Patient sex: F
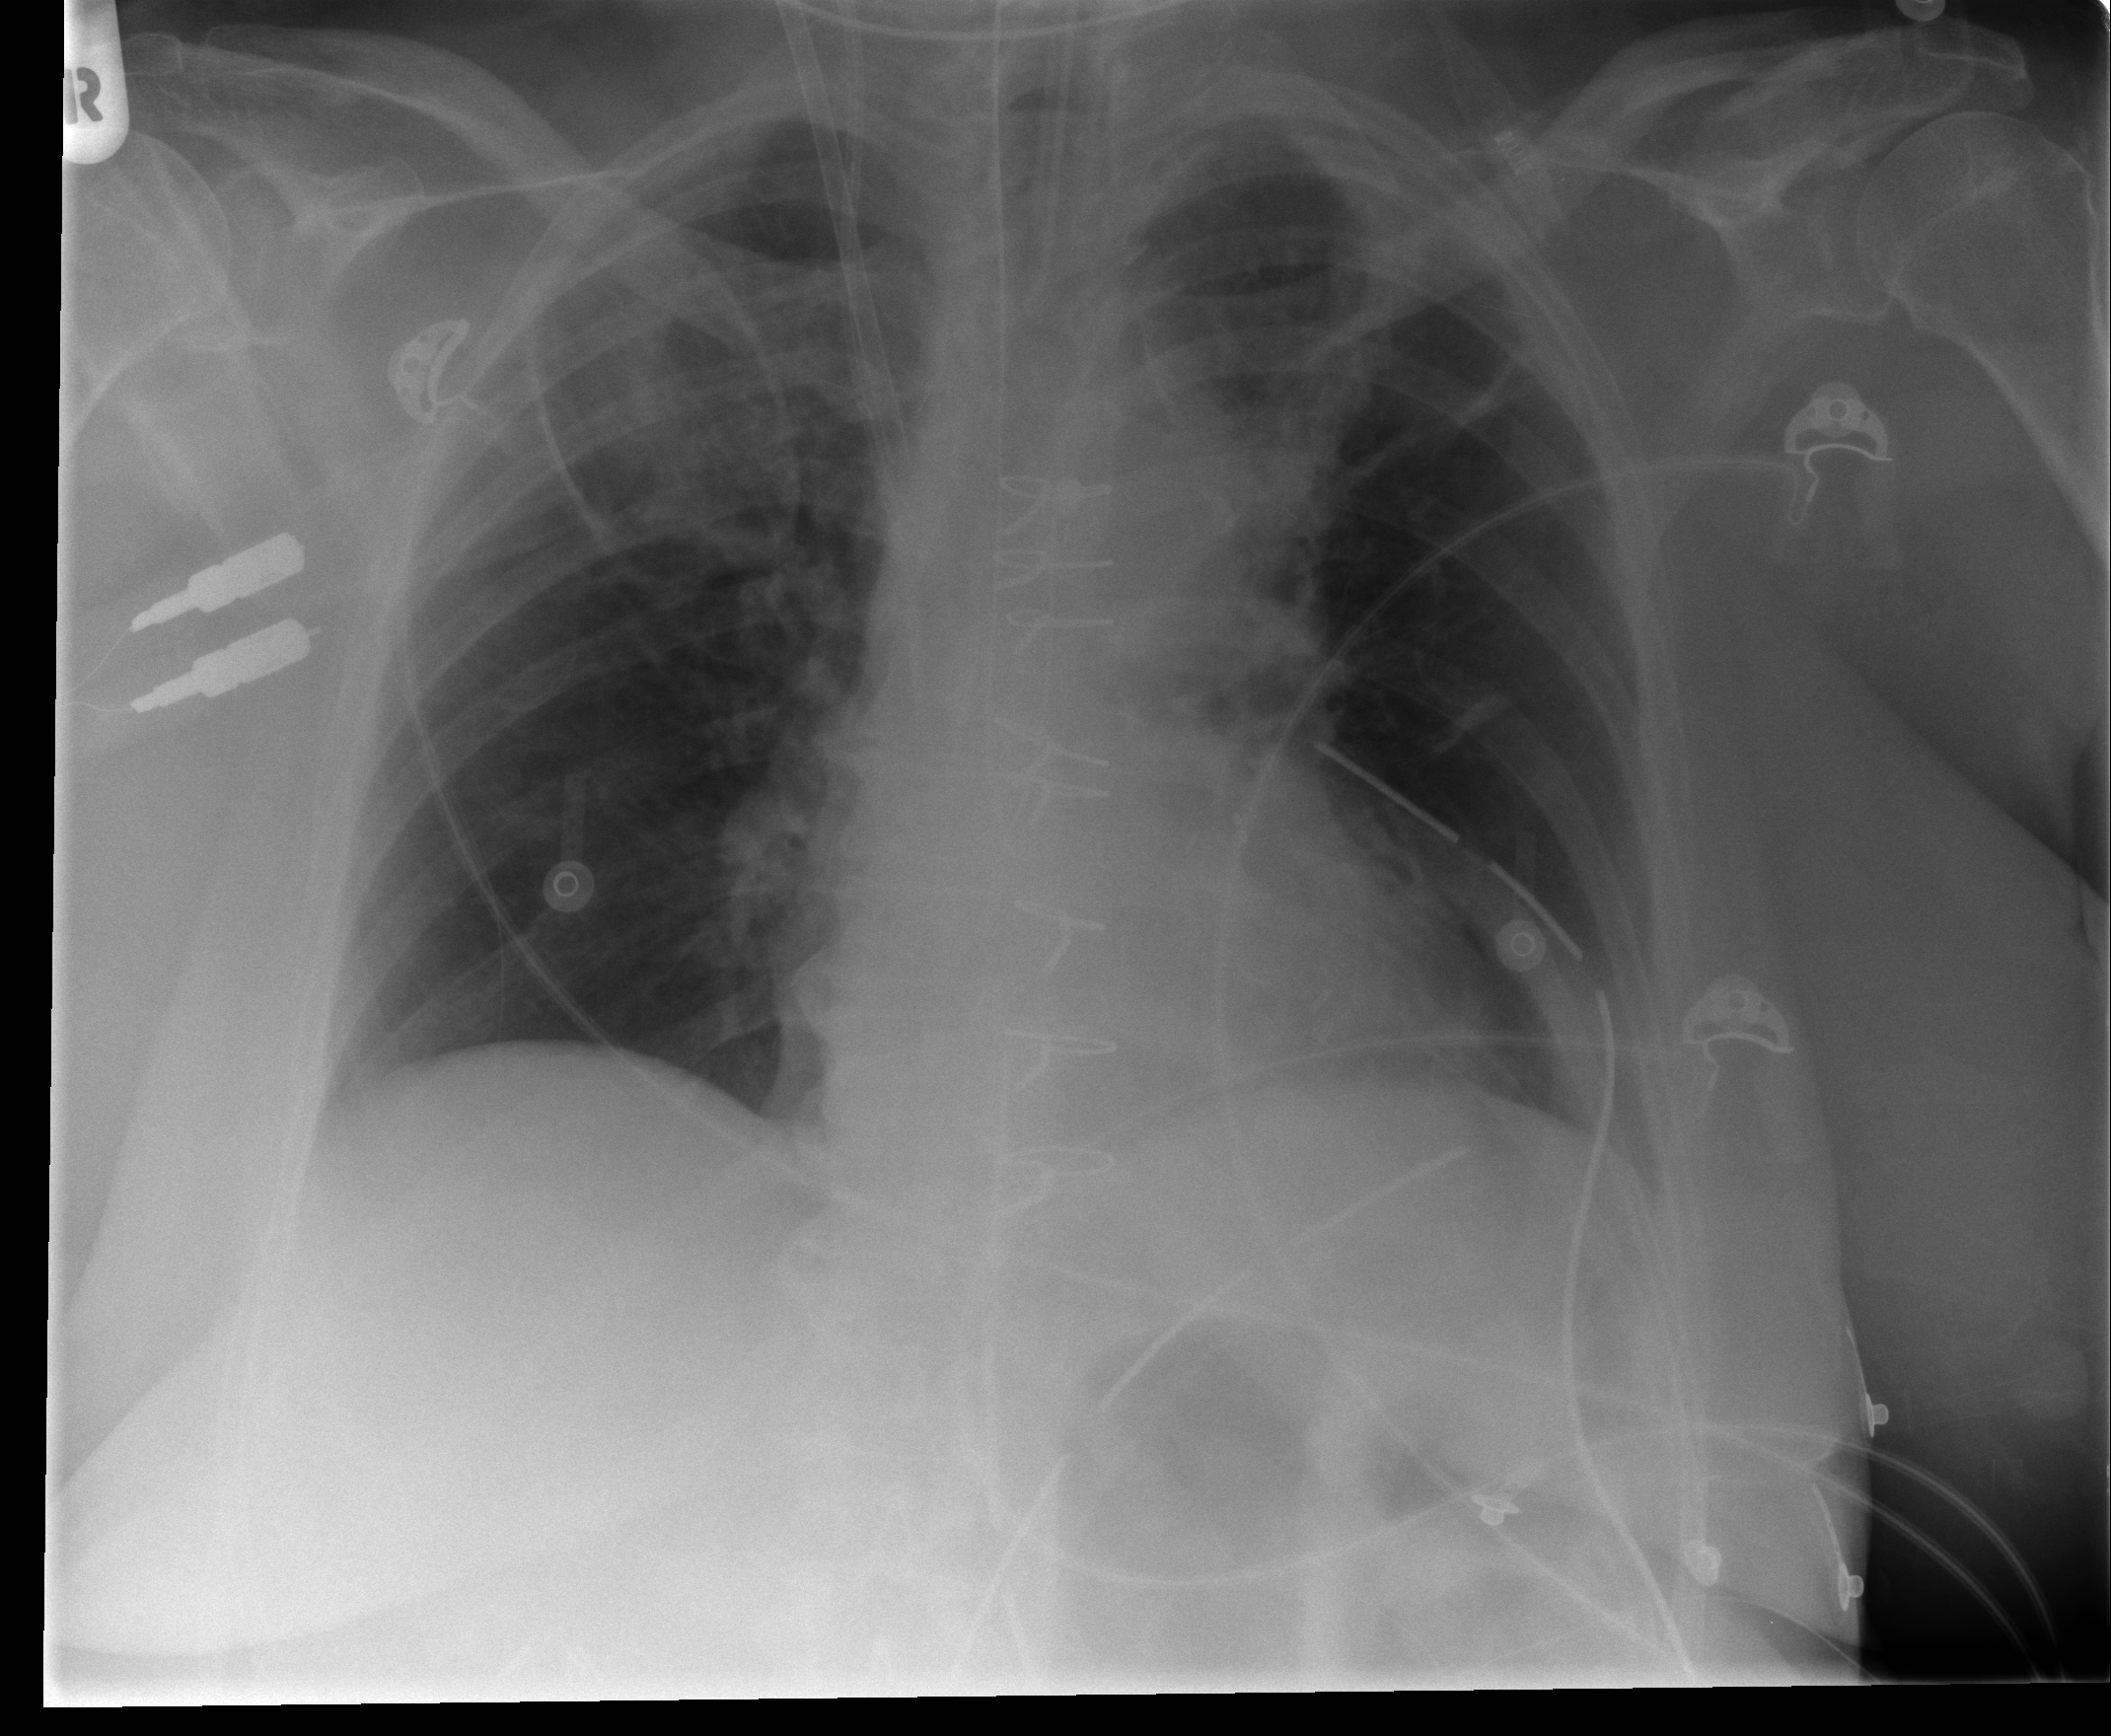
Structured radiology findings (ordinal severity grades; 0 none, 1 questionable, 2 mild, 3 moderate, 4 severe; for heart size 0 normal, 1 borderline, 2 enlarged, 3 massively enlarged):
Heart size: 0
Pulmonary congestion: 0
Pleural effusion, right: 0
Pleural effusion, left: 0
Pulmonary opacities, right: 0
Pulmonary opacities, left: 0
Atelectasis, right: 2
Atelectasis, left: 2